Field crop: maize
Growth stage: 1
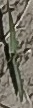
Species: sorghum